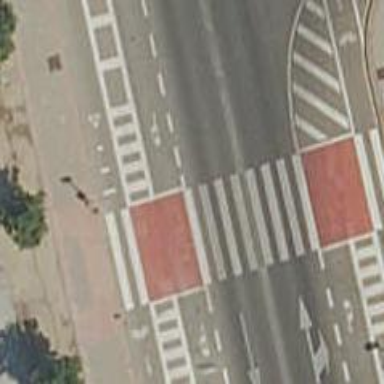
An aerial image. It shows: Pedestrian crossing with zebra markings on footway.